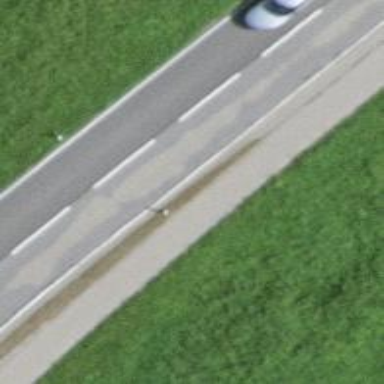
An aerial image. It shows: Paved footway.